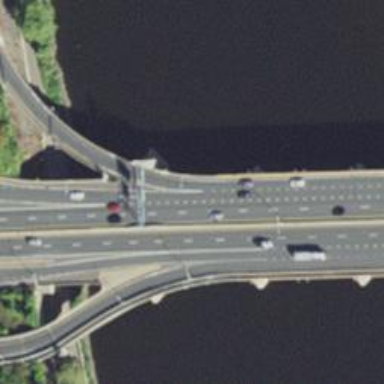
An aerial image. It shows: Bridge over motorway.